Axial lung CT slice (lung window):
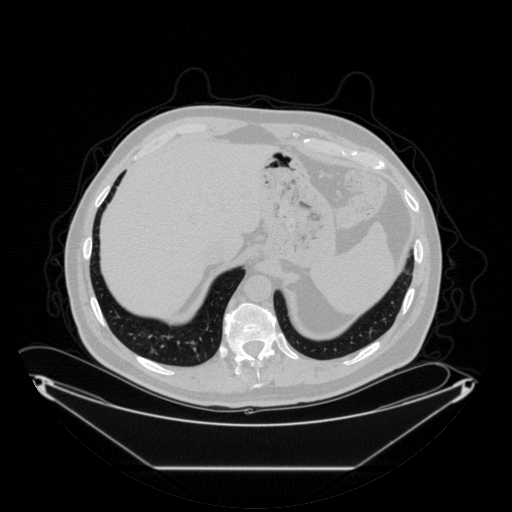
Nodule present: no